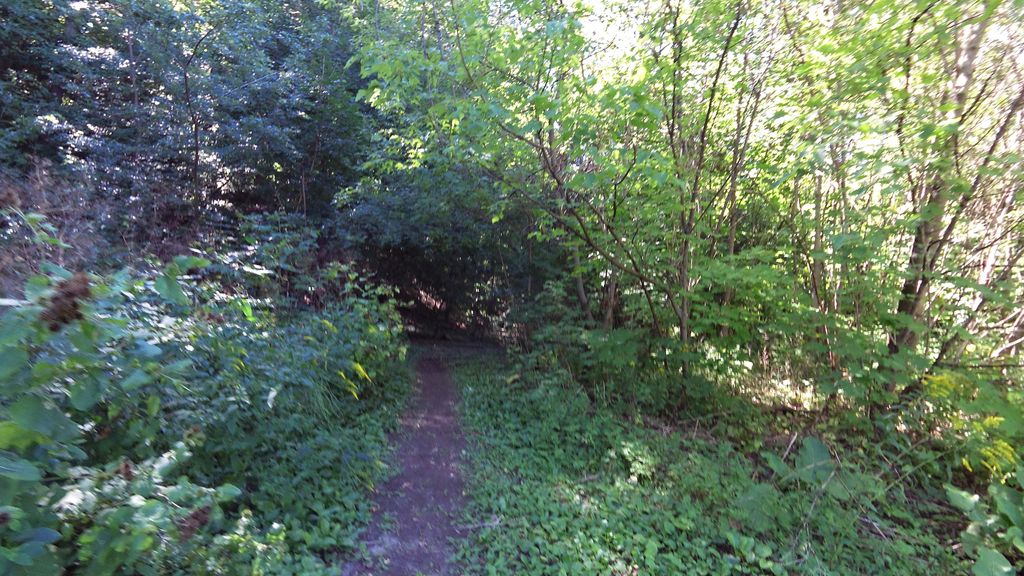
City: toronto